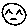
Label: smiley face